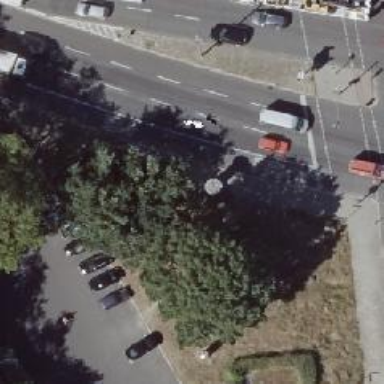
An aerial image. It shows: Advertising column.